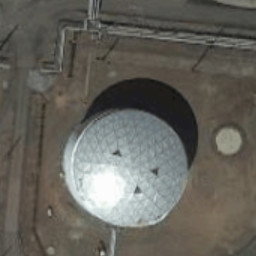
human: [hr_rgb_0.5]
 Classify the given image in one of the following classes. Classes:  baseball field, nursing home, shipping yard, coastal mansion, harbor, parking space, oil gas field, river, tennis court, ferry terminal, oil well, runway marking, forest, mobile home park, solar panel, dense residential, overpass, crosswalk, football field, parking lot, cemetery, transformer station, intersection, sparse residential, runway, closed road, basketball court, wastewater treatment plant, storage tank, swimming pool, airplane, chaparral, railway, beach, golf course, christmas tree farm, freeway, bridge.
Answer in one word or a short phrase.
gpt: storage tank